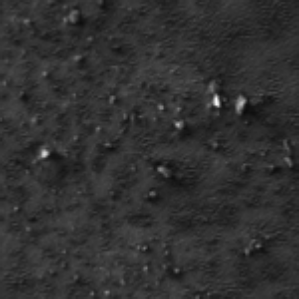
Label: frost